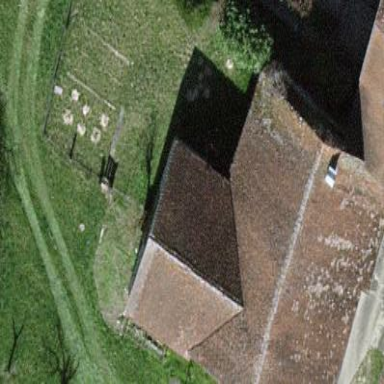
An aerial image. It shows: Simple house.